Field crop: maize
Growth stage: 2
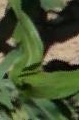
Species: maize